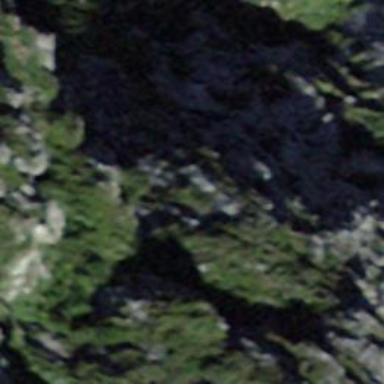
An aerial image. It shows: Cliff in nature.